Question: As you can see I have pretty simple SQL statement:
'''
SELECT DISTINCT("CITY" || ' | ' || "AREA" || ' | ' || "REGION") AS LOCATION
FROM youtube
'''
The 'youtube' table which I use in query has ~ 25 million records. The query takes a very long time to complete (~25 seconds). I'm trying to speed up the request.
I create an index as shown below but my query higher still takes the same time to complete. Whatdid I do wrong? By the way, is it better to use "partitioning" in my case?
'''
CREATE INDEX location_index ON youtube ("CITY", "AREA", "REGION")
'''
'EXPLAIN' returns:
'''
Unique (cost=<PHONE>.71..<PHONE>.27 rows=96410 width=32)
-> Sort (cost=<PHONE>.71..<PHONE>.99 rows=25398112 width=32)
Sort Key: ((((("CITY" || ' | '::text) || "AREA") || ' | '::text) || "REGION"))
-> Seq Scan on youtube (cost=0.00..<PHONE>.24 rows=25398112 width=32)
'''
@george-joseph 'QUERY PLAN' of your script:

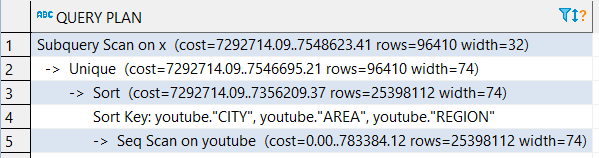
Answer: Neither an index nor partitioning can help you here.
Since 'city', 'area' and 'region' are (probably) closely correlated, the number of result rows will be much less than PostgreSQL estimates, because it assumes columns to be independent from each other.
So you should create extended statistics on those columns, a new feature introduced in PostgreSQL v10:
'''
CREATE STATISTICS youtube_stats (ndistinct)
ON "CITY", "AREA", "REGION" FROM youtube;
ANALYZE youtube;
'''
Now PostgreSQL has a better idea of how many different groups there are.
Then give the query a lot of memory so that it can get a hash with all these groups into memory. Then it can use a hash aggregate rather than sorting the rows:
'''
SET work_mem = '1GB';
'''
You may not need all that much memory; experiment to find a more reasonable limit.
Then try the query from George Joseph's answer:
'''
SELECT x."CITY" || ' | ' || x."AREA" || ' | ' || x."REGION" AS location
FROM (SELECT DISTINCT "CITY", "AREA", "REGION"
FROM youtube) AS x;
'''